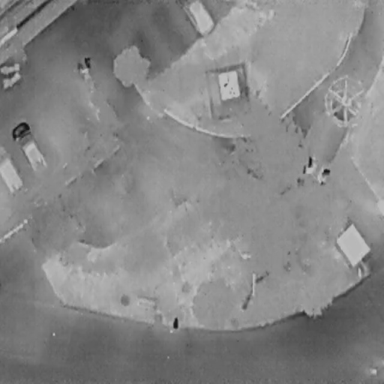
There are seven objects shown in the infrared image, including two People, two Bicycles, and three Cars.